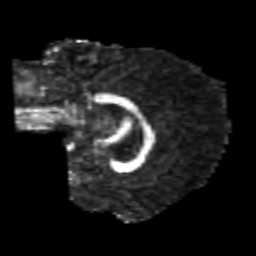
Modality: FA
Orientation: sagittal
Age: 22
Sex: female
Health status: healthy
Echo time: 0.074 s